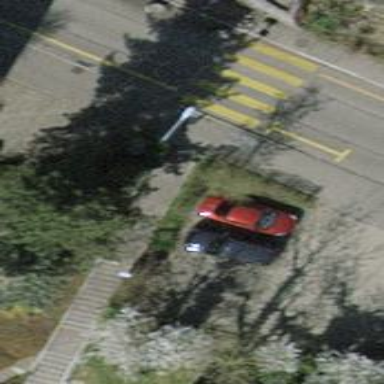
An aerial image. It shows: Street cabinet used for power utility.